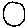
Label: circle